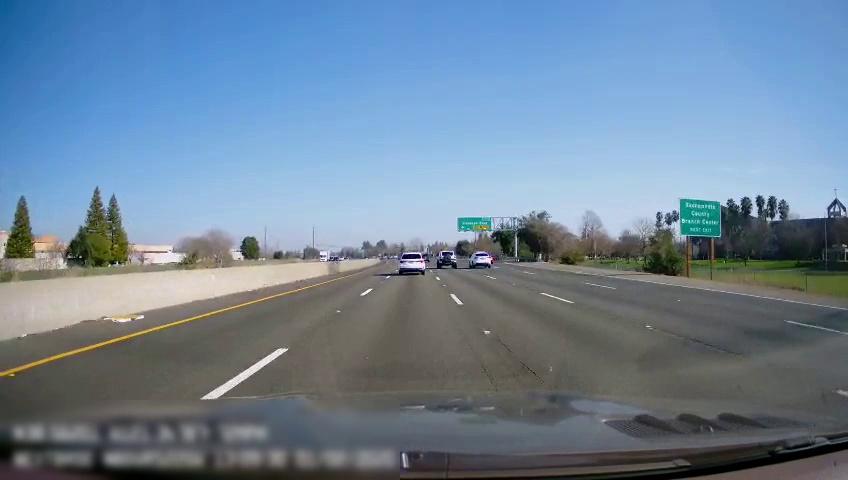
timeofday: Day
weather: Sunny
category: Drivable Space
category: Vehicles | Truck
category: Vehicles | Car
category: Vehicles | SUV
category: Vehicles | SUV
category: Vehicles | SUV
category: Lanes | Alternate Lane
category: Lanes | Current Lane
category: Lanes | Current Lane
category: Lanes | Alternate Lane
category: Lanes | Alternate Lane
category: Lanes | Alternate Lane
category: Traffic | Signs
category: Traffic | Signs